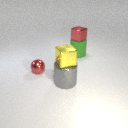
large green rubber cylinder to the right of large gray metal cylinder